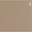
Piece: xx